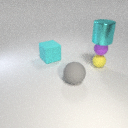
large gray rubber sphere to the left of small yellow rubber sphere